Interaction volume radius: 5 \u00c5
Interaction volume height: 15 \u00c5
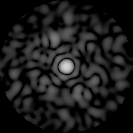
Disorder parameter: 0.801